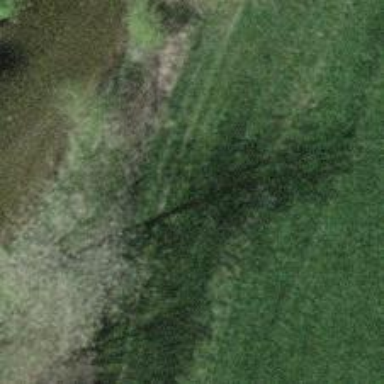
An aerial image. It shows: Path covered with grass.